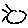
Label: sun